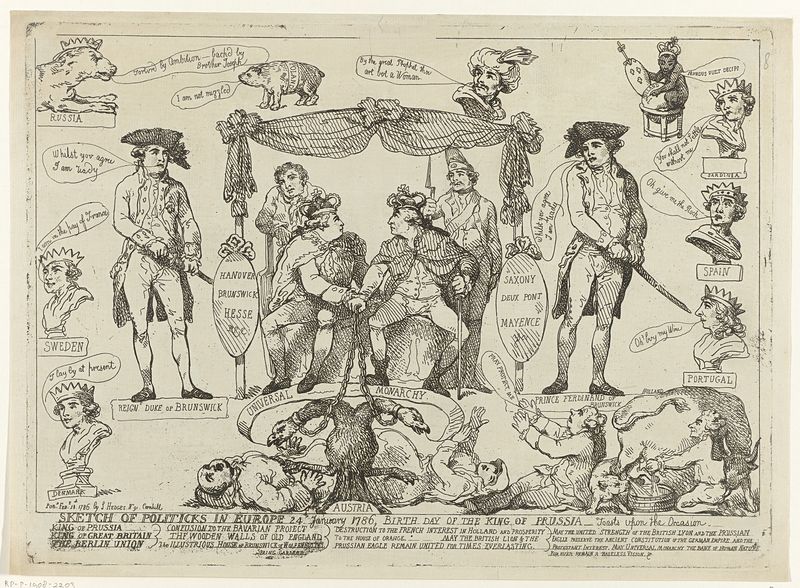
Titel: Spotprent op de toestand in Europa
Künstler: Thomas Rowlandson
Standort: Amsterdam
Institution: Rijksmuseum
Schlagwörter: menschen, tier, leiche, krone, schrift, kuh, karikatur, katze, schwein, druck, radierung, wappen, bär, turban, sprechblasen, meken